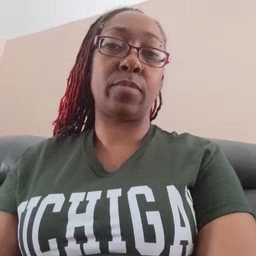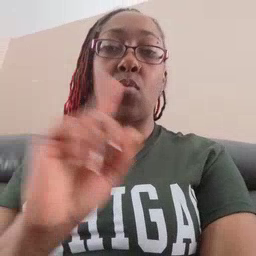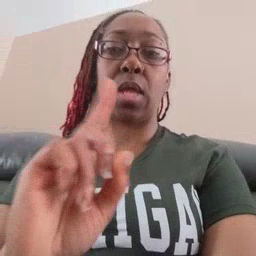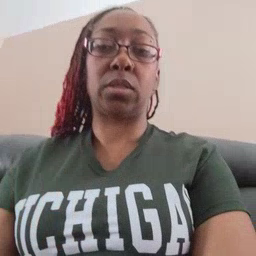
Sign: where